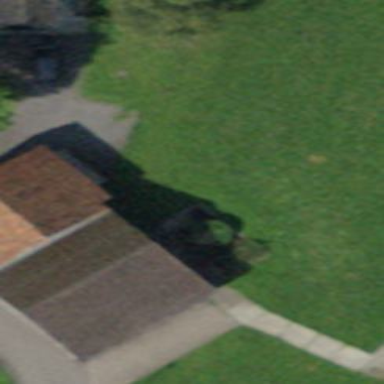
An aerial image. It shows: Rural barn.